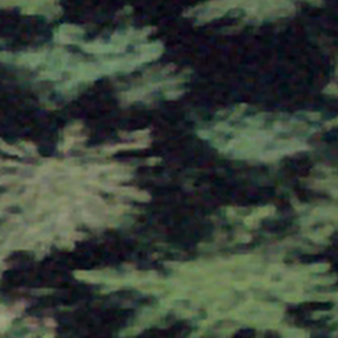
Label: other